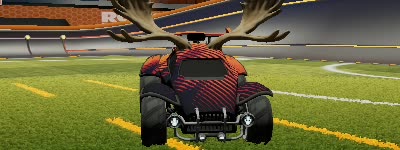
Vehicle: octane